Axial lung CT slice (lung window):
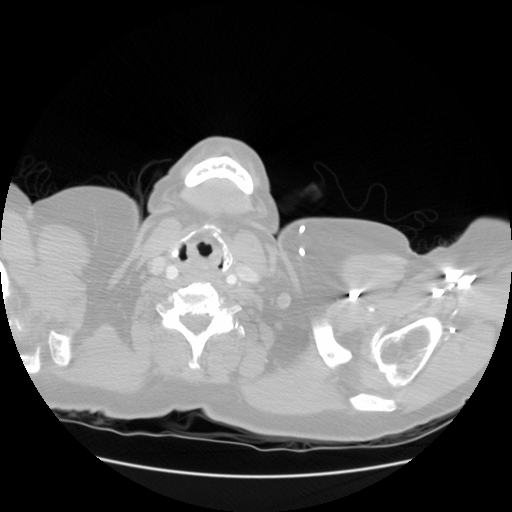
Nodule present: no